Question: I am looking to make video thumbnails like on facebook but I am not able to get that play button over the thumbnail like on facebook.

'''
<a href="watch-video.php?c=1244">
<img src="http://img.youtube.com/vi/X0OdLlX-cIw/1.jpg">
<b></b>
</a>
'''
'''
.wall_video a {display: block; width: 128px; height: 96px; padding: 4px; border: 1px solid #cccccc; position: relative}
.wall_video a img {display: block; width: 128px; height: 96px; }
.wall_video a b {background: url(images/play-icon.png) no-repeat; display: block; width: 28px; height: 30px; position: absolute;}
'''
When I try to float the 'img' then the button goes right on top. At first I thought its position:relative and negative top margin but when I checked the source of facebook they dont use relative positioning.
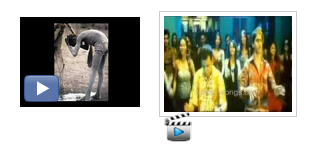
Answer: '''
.wall_video a b {
/* ... */
position: absolute;
left: 5px;
bottom: 5px;
}
'''